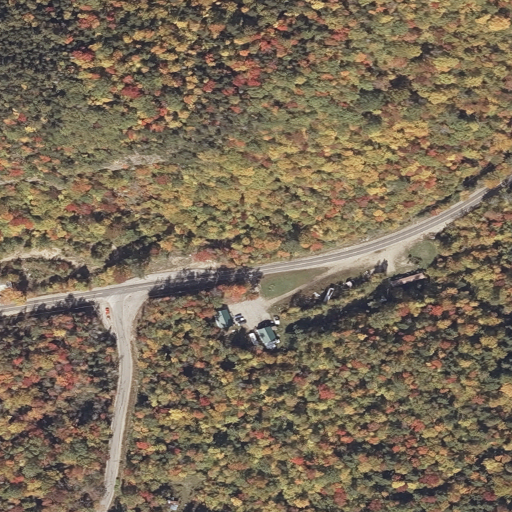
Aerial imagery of gap in Maine named Roxbury Notch containing deciduous forest, mixed forest, open development, low intensity development, evergreen forest, and medium intensity development